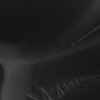
Atmospheric dust classification: not_dusty